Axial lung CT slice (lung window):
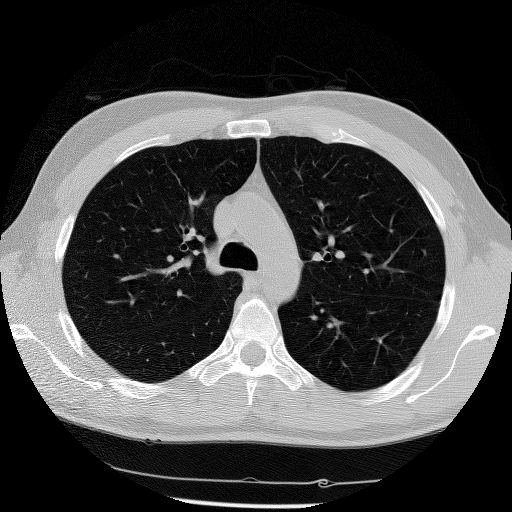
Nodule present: no